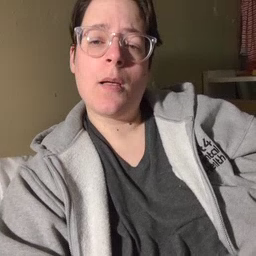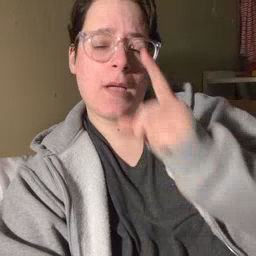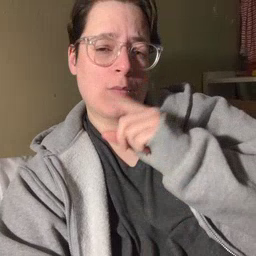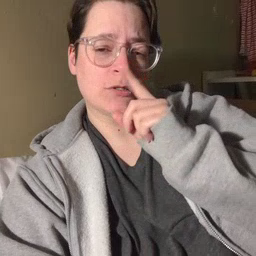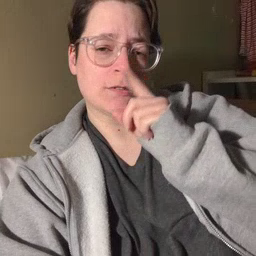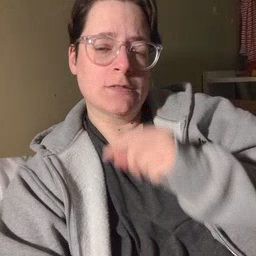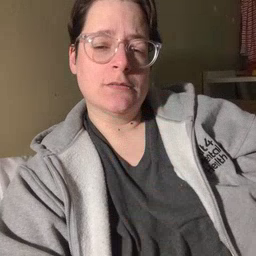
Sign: mouse